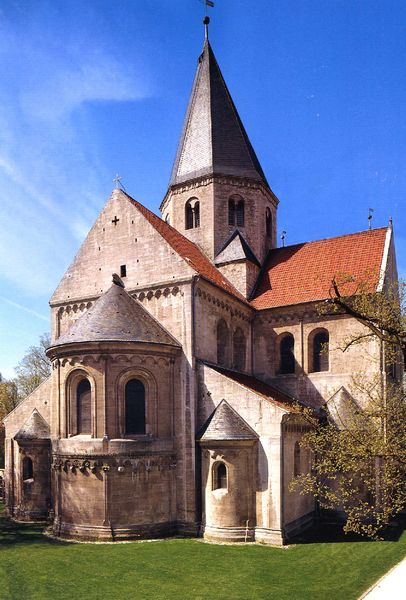
Titel: Ehemalige Benediktinerklosterkirche Königslutter
Standort: Königslutter (EU - D - Nds)
Schlagwörter: baum, himmel, fenster, säulen, dach, rasen, wiese, architektur, kirche, dachziegel, turm, dächer, rundbogen, romantik, anbau, foto, fotografie, bögen, kreuz, dom, langhaus, kreuzgewölbe, querhaus, apsis, rundbögen, romanik, chor, kapelle, oktogon, romanisch, apsiden, vierung, vierungsturm, fnster, maria laach